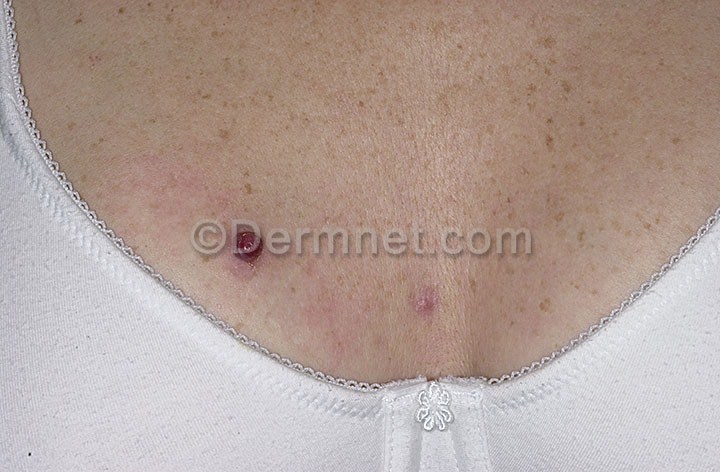
Disease: Vascular Tumors